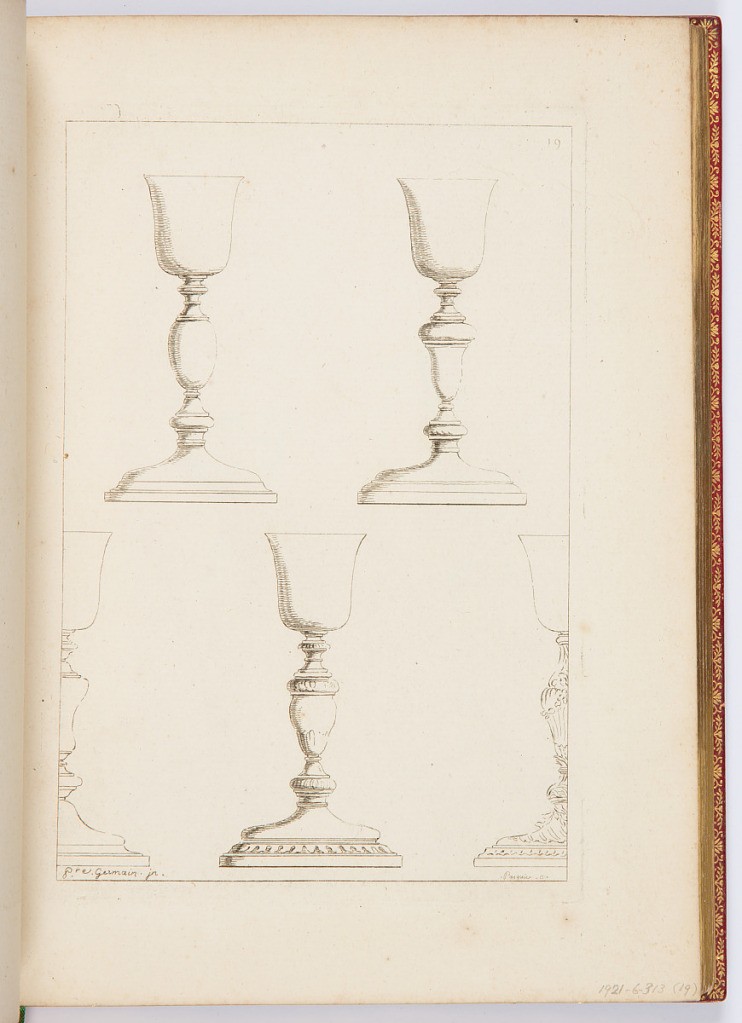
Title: Calices
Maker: Pierre Germain, French, 1703 - 1783
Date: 1748
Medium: Etching on laid paper
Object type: Print
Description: Three fulle designs, and two partial designs, for chalices with variations on the handles. The plate is signed and numbered.